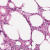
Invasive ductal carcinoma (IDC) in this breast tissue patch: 0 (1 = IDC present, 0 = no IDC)